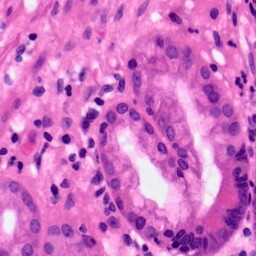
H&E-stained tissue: Pancreatic